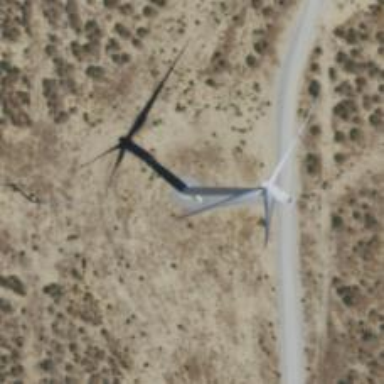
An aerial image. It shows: Wind generator of the horizontal axis type made by Vestas.